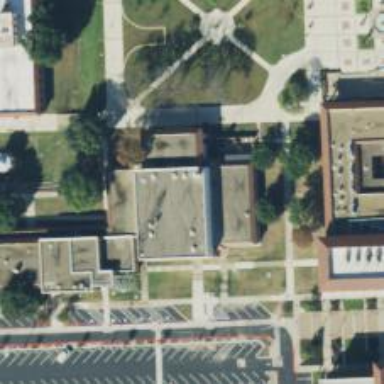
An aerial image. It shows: University building.